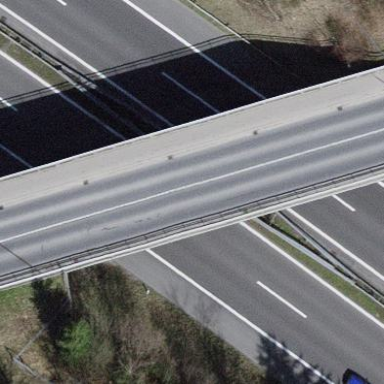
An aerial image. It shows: Man-made bridge.